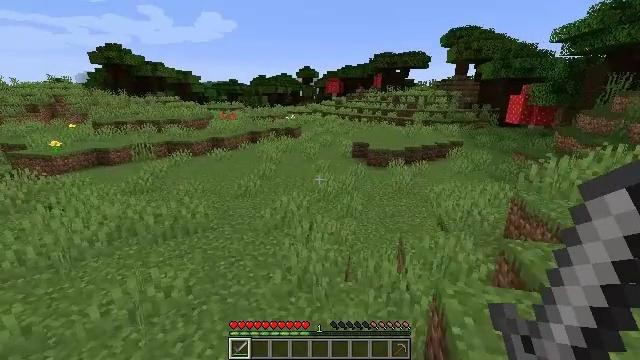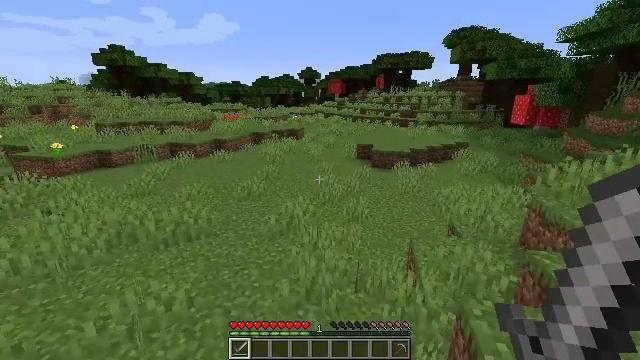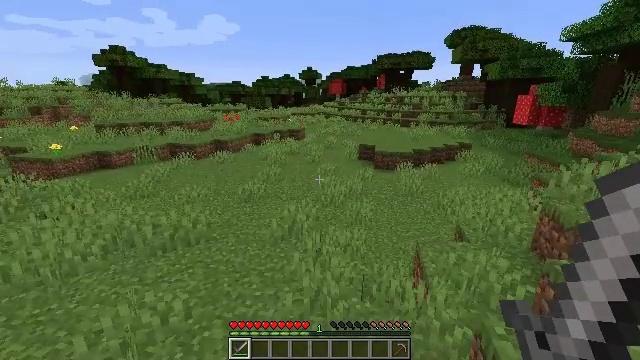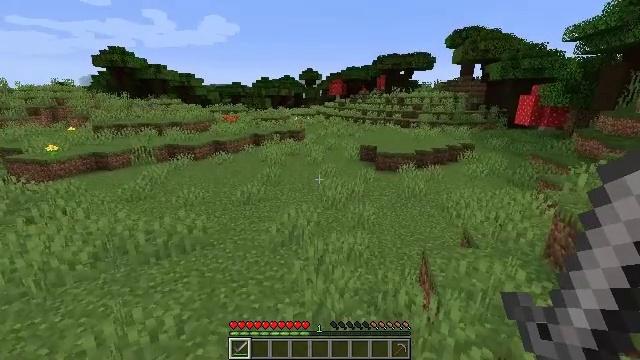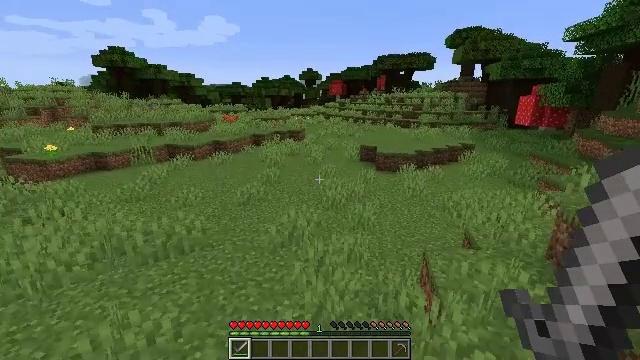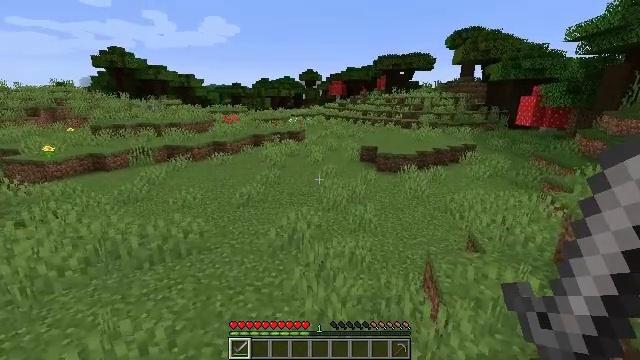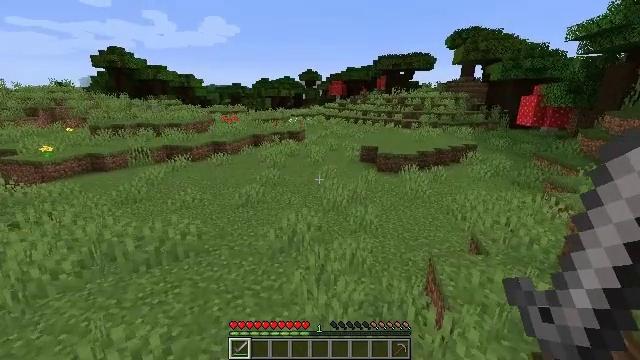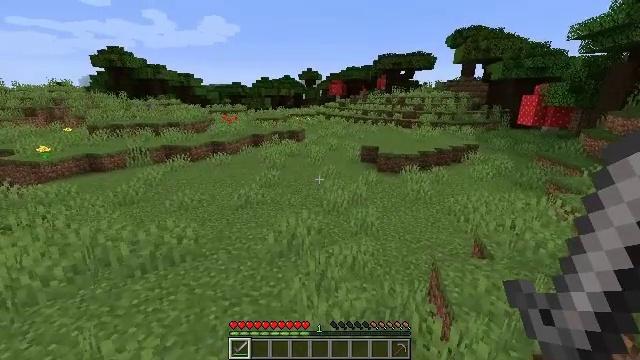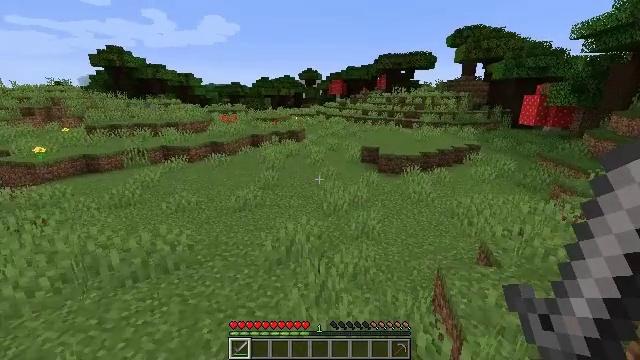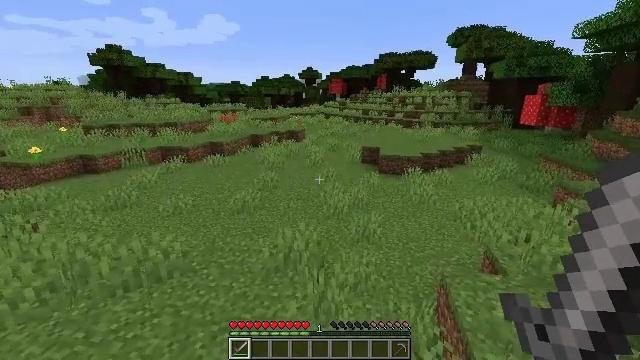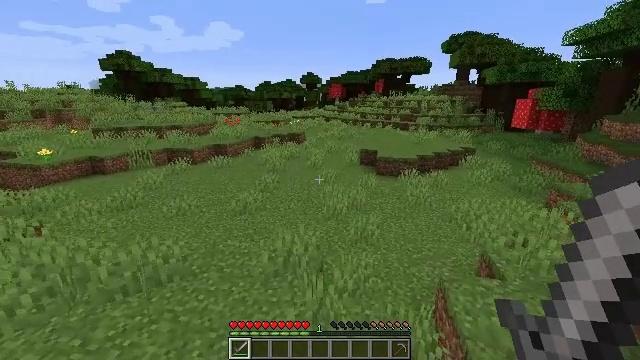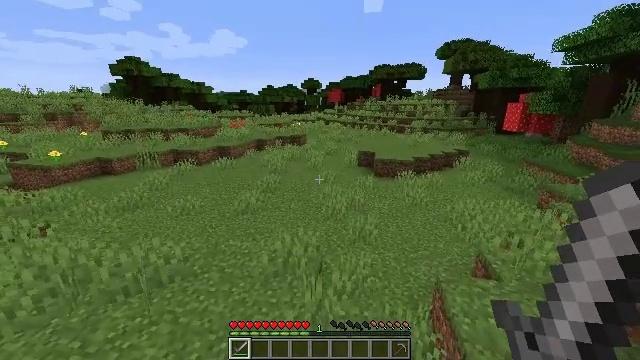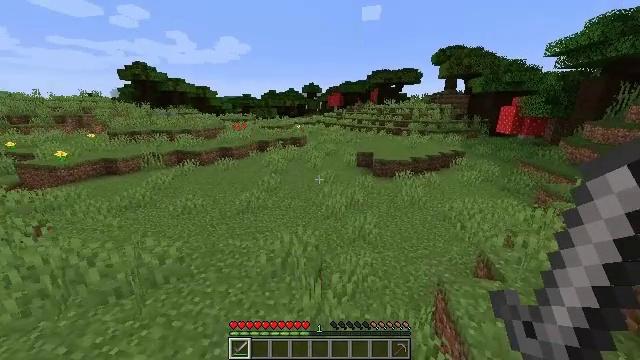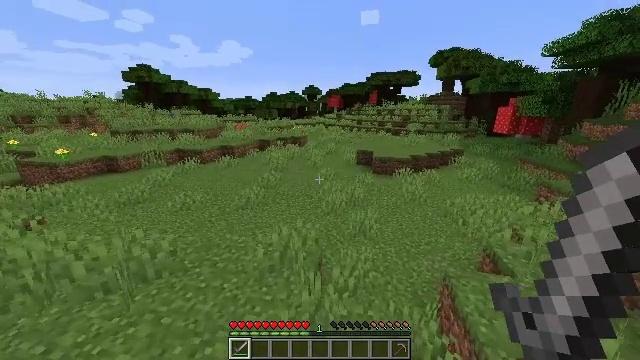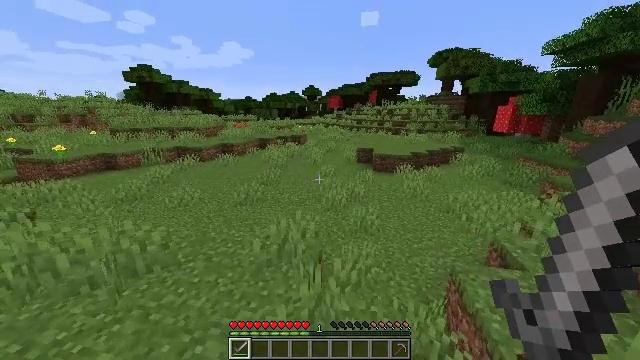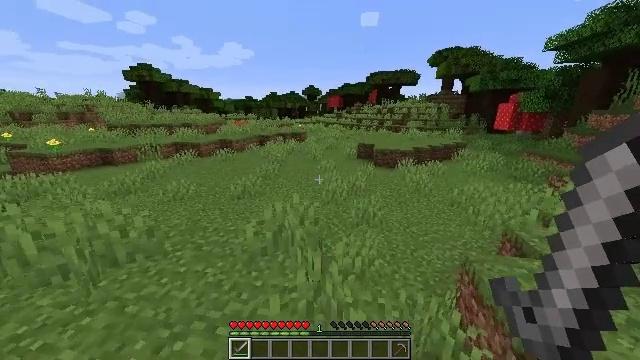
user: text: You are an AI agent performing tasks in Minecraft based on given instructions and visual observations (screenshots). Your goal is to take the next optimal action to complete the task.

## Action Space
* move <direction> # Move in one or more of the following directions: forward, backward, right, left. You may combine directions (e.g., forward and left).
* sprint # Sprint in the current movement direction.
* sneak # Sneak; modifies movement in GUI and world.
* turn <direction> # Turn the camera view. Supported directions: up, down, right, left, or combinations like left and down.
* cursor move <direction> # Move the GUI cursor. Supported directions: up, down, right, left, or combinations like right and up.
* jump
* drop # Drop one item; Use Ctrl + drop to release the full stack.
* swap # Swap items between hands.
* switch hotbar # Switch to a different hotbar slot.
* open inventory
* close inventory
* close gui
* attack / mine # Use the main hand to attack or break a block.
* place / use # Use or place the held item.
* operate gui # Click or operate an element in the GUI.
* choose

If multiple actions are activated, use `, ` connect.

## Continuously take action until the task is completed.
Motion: motion action
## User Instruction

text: Get cooked cod by cooking cod in the furnace.
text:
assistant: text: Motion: move forward
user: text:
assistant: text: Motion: move forward
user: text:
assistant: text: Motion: no_op
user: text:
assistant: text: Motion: no_op
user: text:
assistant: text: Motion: move forward
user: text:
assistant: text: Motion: move forward
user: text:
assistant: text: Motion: move forward
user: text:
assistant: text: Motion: no_op
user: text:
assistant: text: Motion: move forward
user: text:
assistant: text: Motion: move forward
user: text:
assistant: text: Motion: move forward
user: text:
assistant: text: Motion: move forward
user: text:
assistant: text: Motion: move forward
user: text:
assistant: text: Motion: move forward
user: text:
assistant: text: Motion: move forward
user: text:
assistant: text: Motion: move forward
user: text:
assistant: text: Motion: move forward
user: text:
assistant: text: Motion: move forward
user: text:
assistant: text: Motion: move forward, turn left, jump
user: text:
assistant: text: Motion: move forward, turn left, jump
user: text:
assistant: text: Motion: move forward, turn left, jump
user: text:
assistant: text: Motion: move forward, turn left, jump
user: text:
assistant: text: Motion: move forward, jump
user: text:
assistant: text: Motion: move forward, jump
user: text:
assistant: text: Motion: move forward, jump
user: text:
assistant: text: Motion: move forward, jump
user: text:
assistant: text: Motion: move forward, turn left, jump
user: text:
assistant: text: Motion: move forward, turn left, jump
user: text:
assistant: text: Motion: move forward, turn left, jump
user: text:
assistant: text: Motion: move forward, turn left, jump